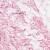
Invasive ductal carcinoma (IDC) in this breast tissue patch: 0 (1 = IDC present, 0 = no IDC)